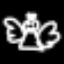
Label: angel